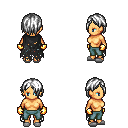
a pixel art fantasy rpg character, female body template, human, tanned skin, black tattered cape, teal pants, white bangs hairstyle, gold gloves, white slippers, four views (front, back, left, right), 2x2 character sprite sheet, small pixel art, hard edges, no anti-aliasing